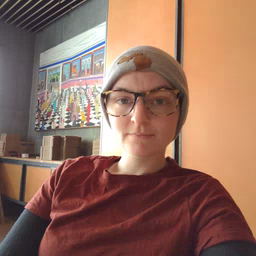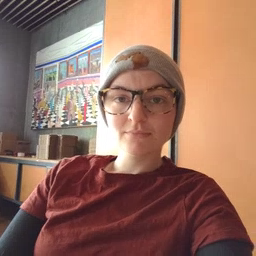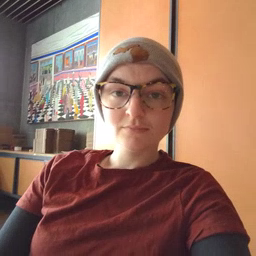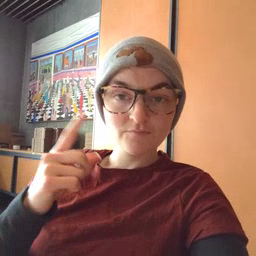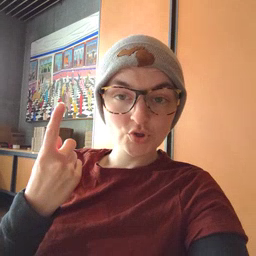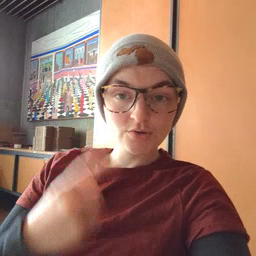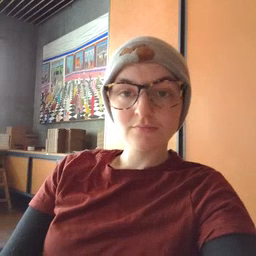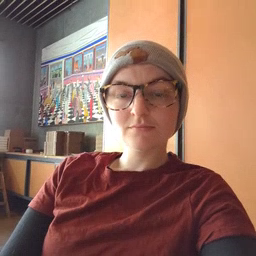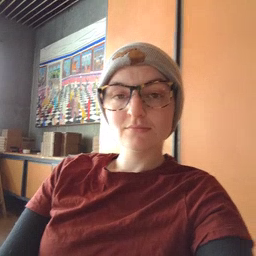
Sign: first